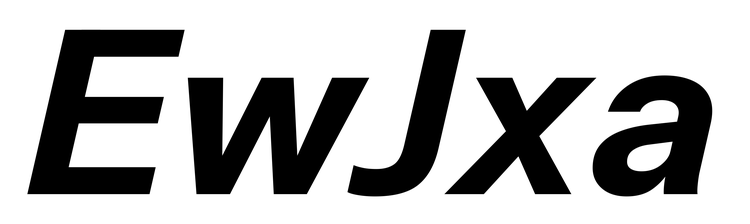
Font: InstrumentSans-Italic_Bold_Italic